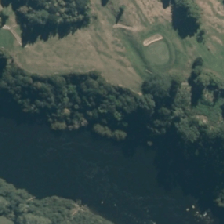
Land cover: urban_parkland